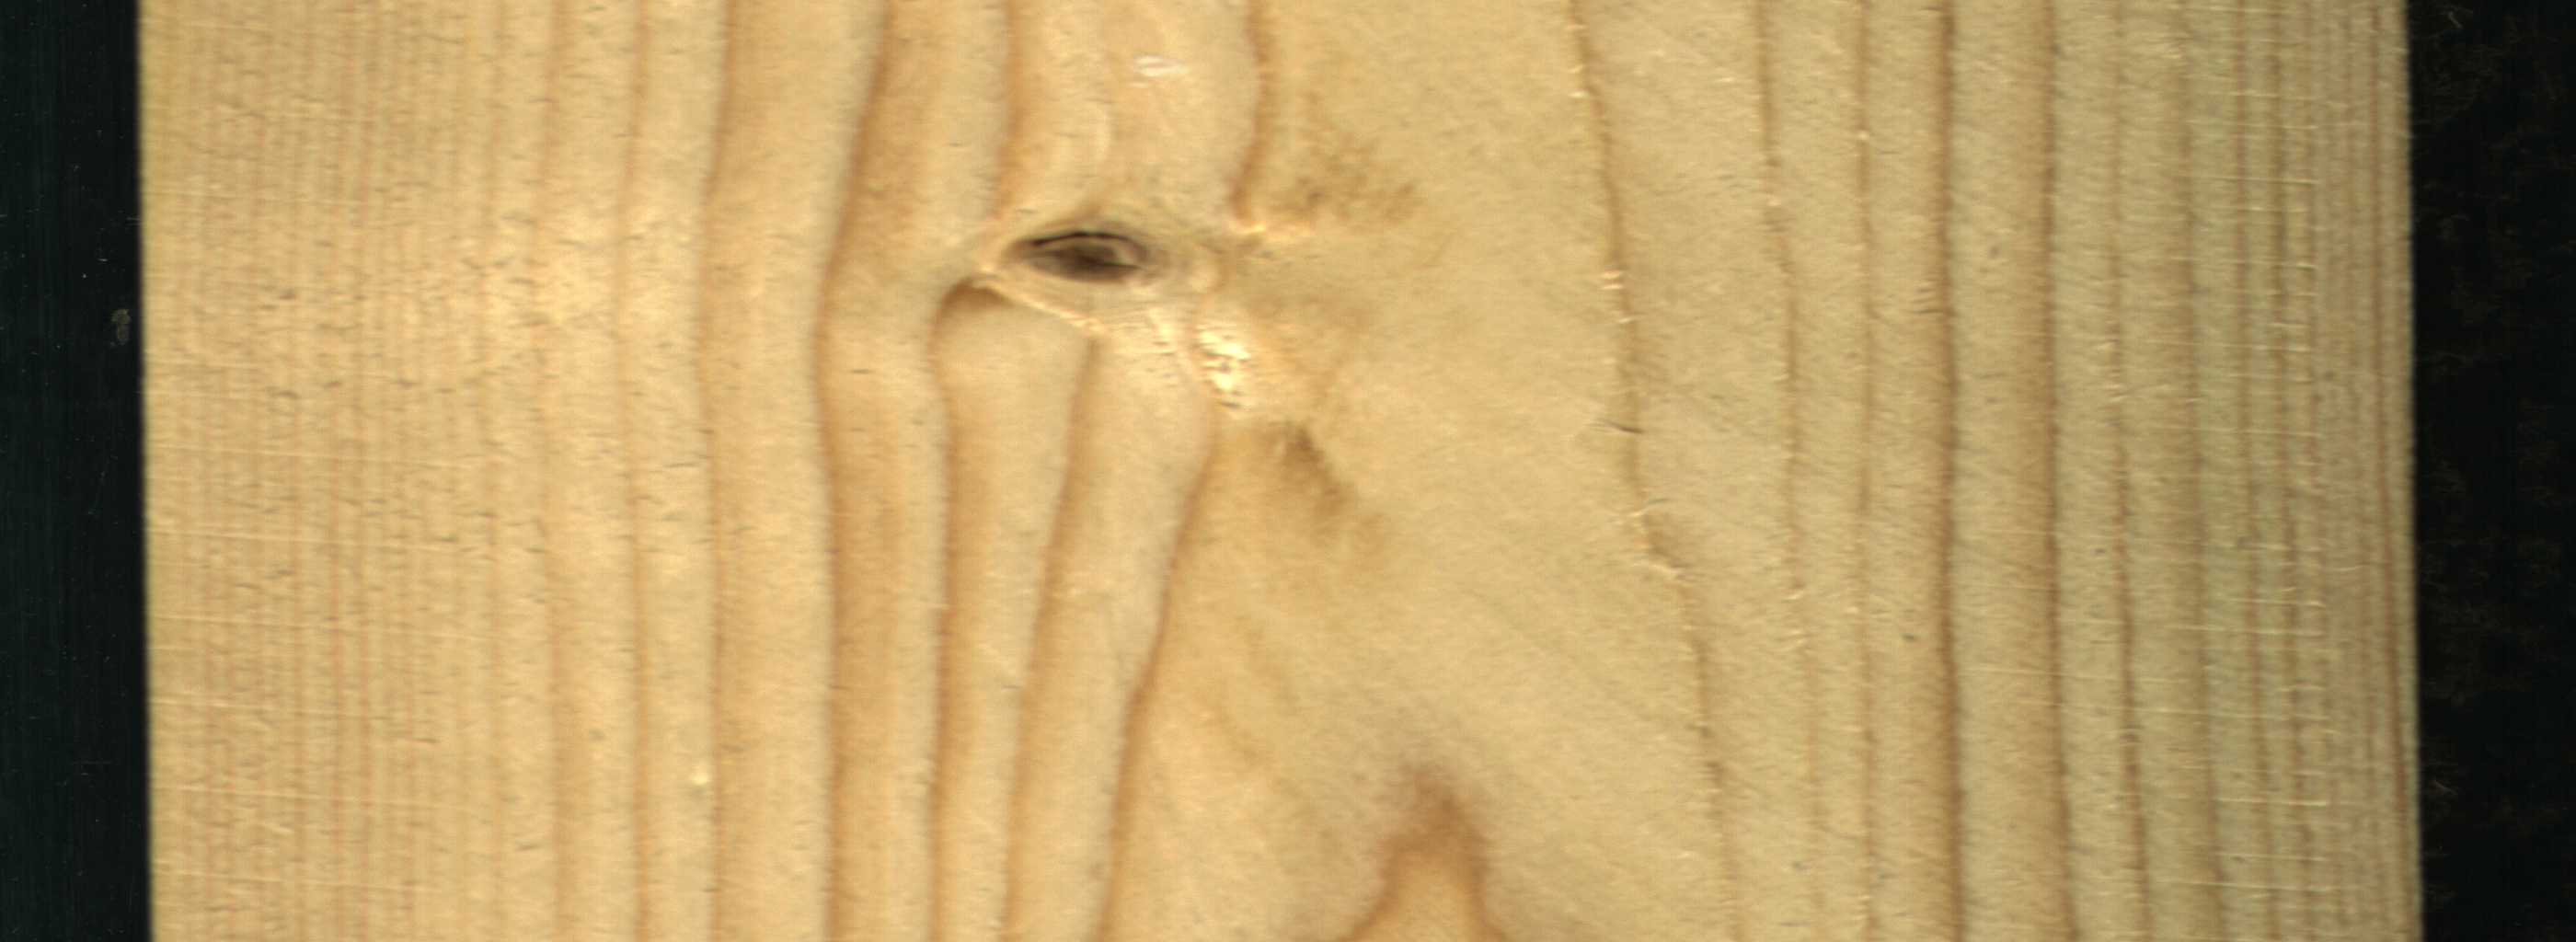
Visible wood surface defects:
Dead_Knot